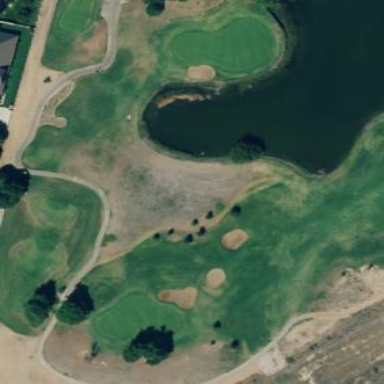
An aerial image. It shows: Well-maintained grassy area designated as golf fairway.